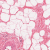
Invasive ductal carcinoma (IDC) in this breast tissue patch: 0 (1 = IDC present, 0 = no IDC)